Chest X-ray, PA view. Patient: 53 years old, sex M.
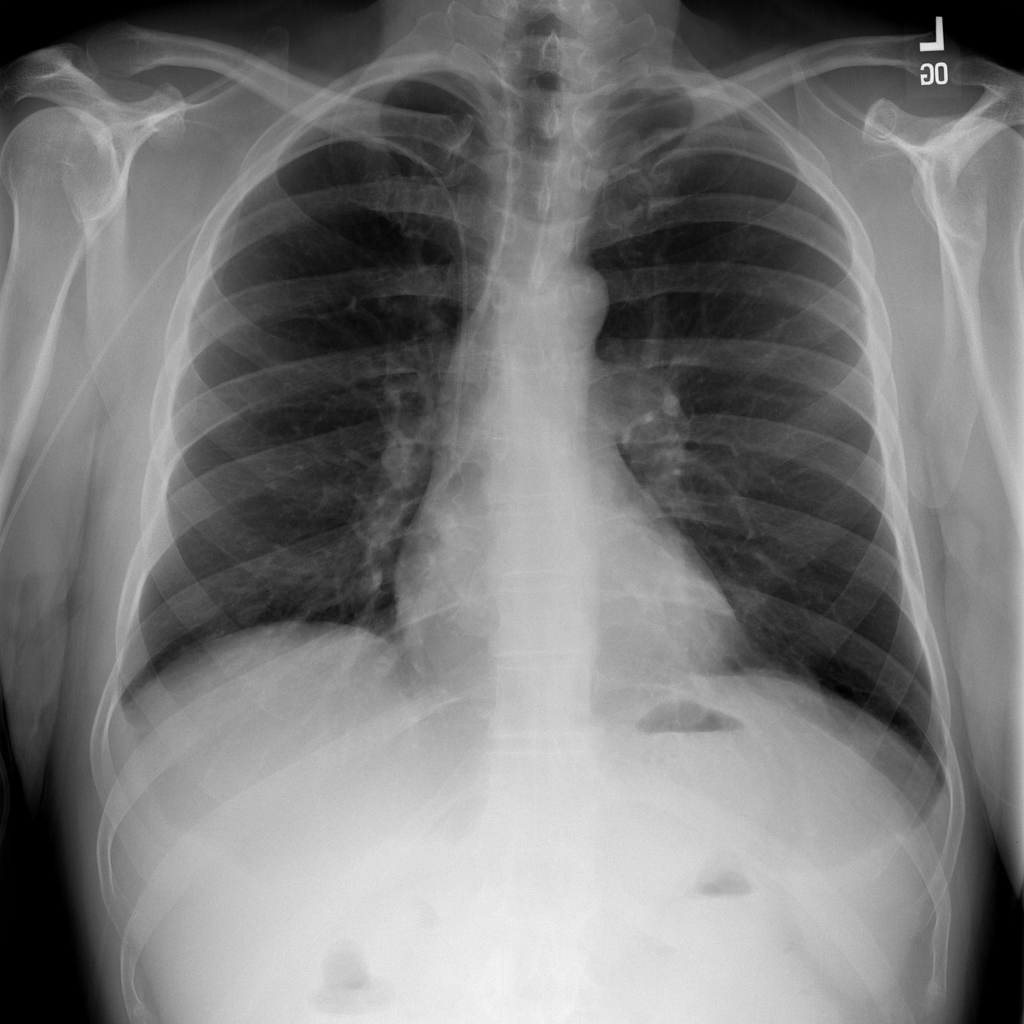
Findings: No Finding